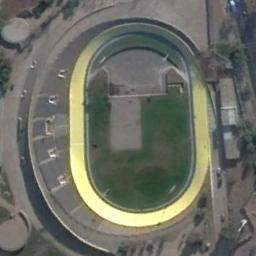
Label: stadium